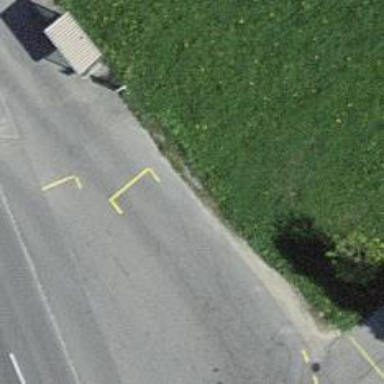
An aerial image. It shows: Public transport stop position.